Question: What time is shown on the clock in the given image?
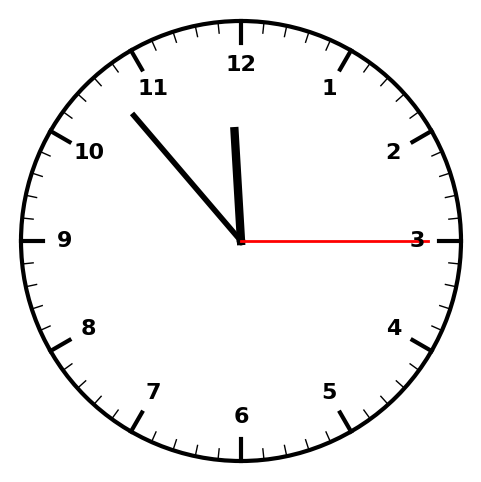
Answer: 11:53:15